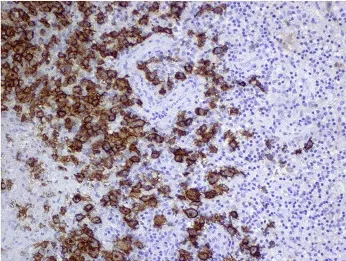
Positive immunostaining for CD20 ,. . 20x.
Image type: pathology (immunostaining)